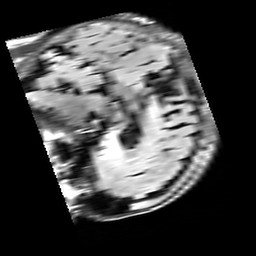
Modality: FLAIR
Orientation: sagittal
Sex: male
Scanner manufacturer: siemens
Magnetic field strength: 3 T
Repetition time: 10 s
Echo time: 0.09 s